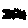
Label: zigzag